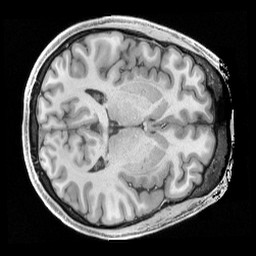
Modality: T1w
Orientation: axial
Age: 25
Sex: male
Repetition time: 2.4 s
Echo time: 0.00222 s